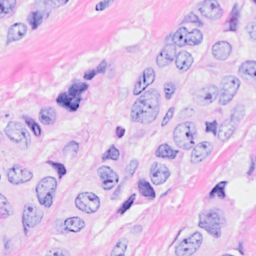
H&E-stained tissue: Breast